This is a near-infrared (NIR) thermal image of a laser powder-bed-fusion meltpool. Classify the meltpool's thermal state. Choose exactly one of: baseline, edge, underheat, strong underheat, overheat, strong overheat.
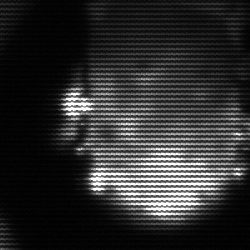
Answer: baseline